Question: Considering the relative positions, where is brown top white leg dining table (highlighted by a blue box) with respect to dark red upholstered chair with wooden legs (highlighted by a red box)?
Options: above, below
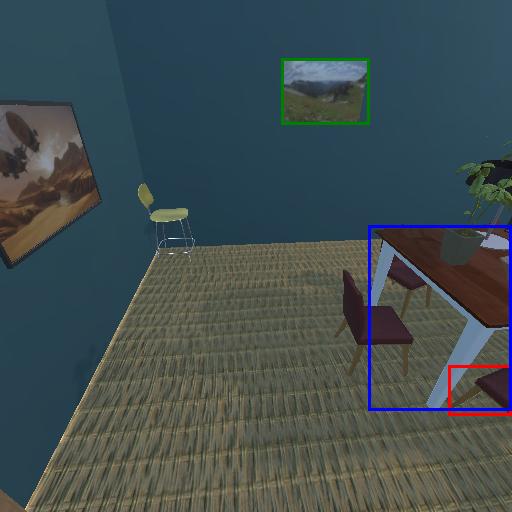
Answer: above